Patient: sex M, age 47
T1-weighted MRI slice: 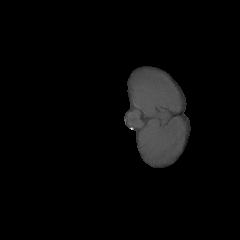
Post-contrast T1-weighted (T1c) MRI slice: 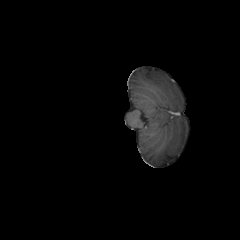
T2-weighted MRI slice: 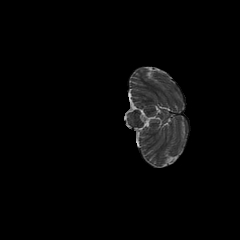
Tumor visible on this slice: no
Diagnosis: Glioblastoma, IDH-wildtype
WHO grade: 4